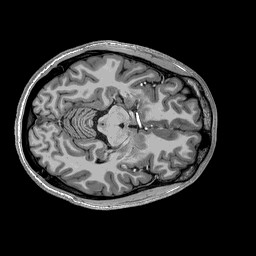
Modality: T1w
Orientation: coronal
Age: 24
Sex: male